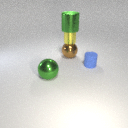
large green metal cylinder above large brown metal sphere